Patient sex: M
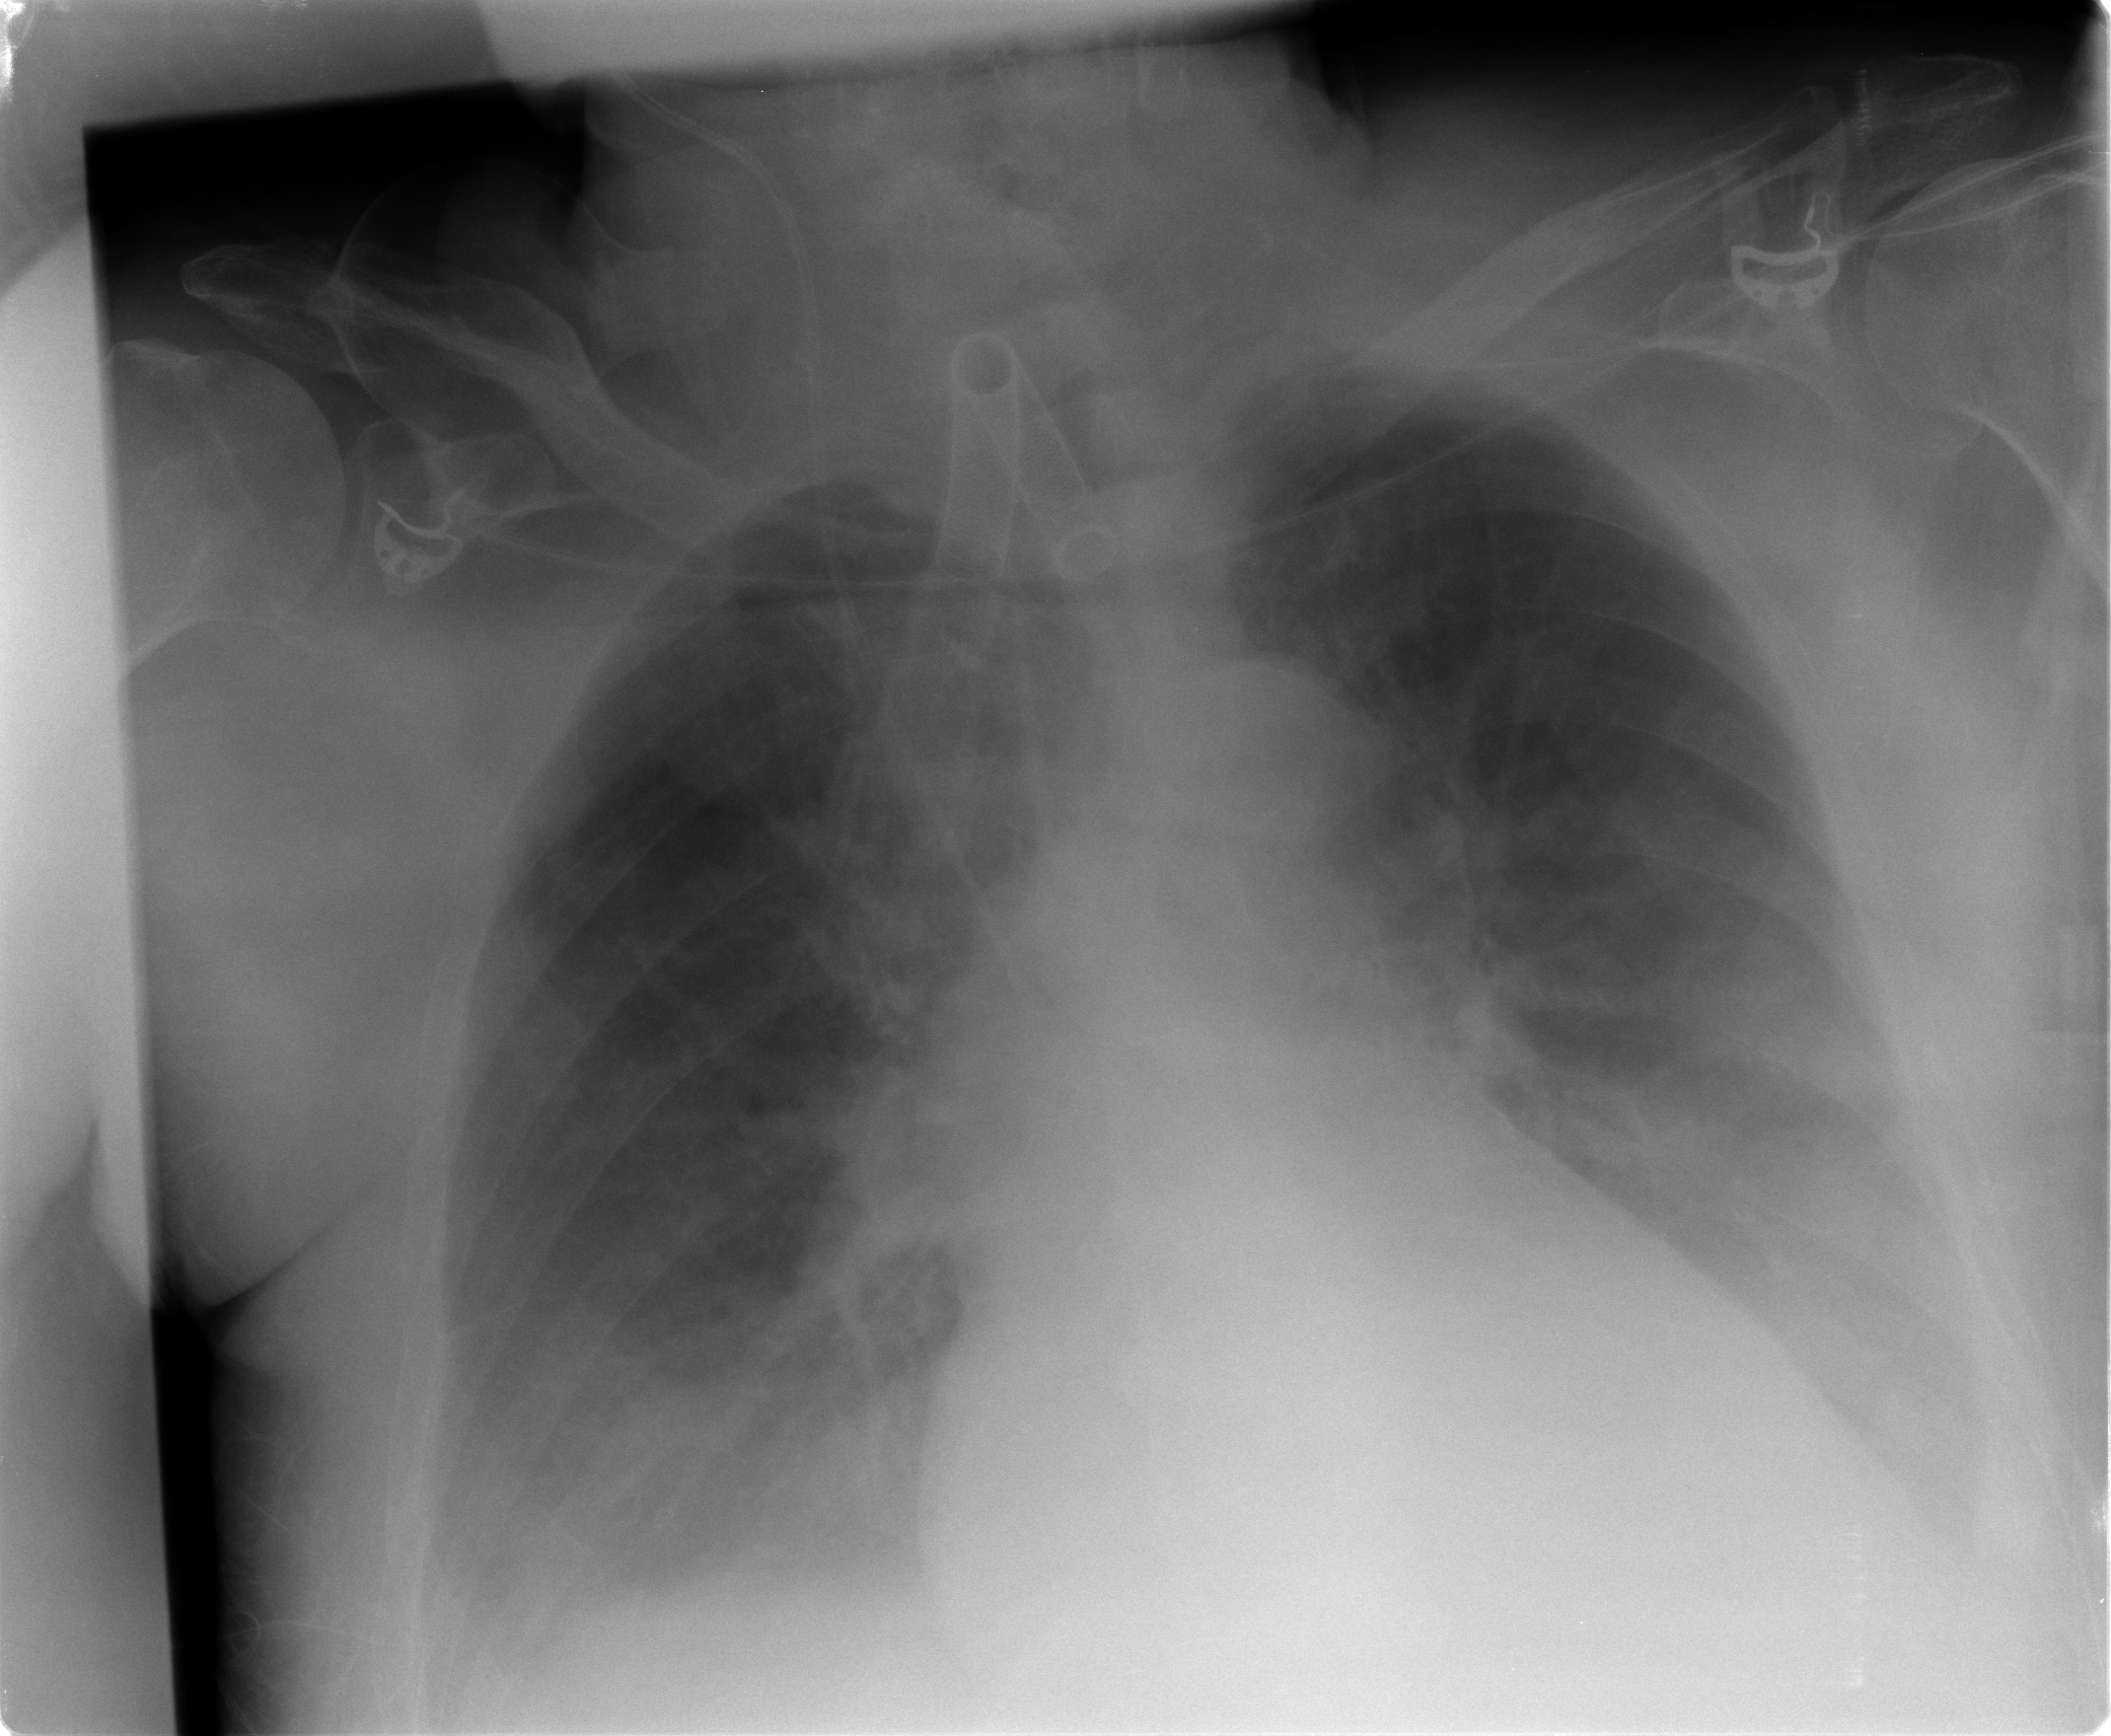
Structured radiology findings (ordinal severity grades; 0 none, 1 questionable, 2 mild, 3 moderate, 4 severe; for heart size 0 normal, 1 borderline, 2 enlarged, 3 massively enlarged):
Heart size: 2
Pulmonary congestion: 2
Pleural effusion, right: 3
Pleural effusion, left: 3
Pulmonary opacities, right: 2
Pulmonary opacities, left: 2
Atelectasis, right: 2
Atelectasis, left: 2